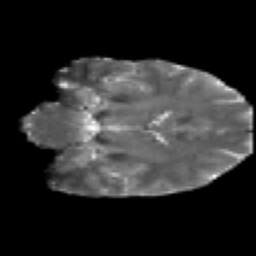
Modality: T2w
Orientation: coronal
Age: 30
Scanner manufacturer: siemens
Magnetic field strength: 3 T
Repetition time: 2.2 s
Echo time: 0.084 s